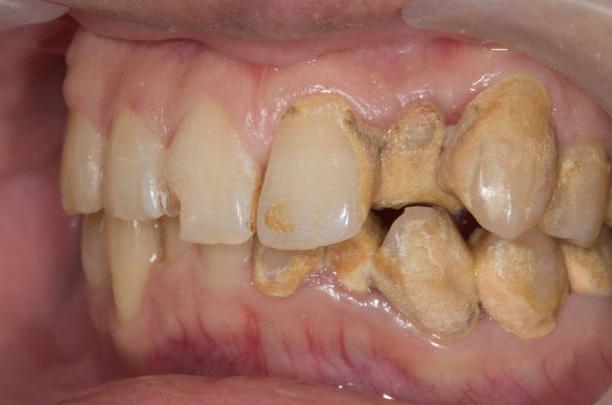
Condition: Gingivitis